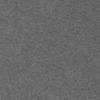
Label: dusty